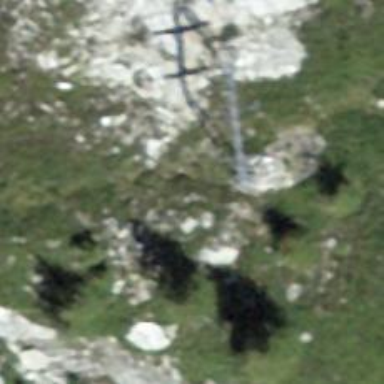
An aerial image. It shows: Pylon used for aerialway.